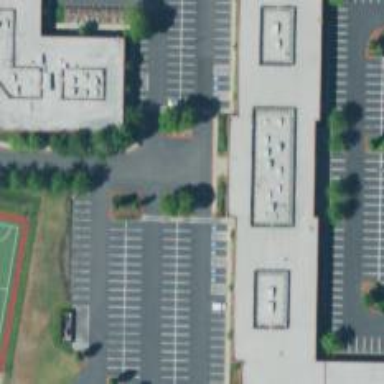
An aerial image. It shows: Parking space.